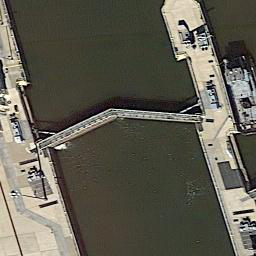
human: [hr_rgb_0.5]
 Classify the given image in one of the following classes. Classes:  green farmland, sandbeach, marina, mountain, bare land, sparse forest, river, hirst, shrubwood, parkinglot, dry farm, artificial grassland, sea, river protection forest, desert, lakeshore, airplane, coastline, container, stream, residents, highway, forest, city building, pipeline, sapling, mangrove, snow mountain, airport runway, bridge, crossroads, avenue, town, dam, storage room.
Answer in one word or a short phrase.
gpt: dam